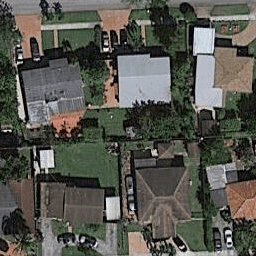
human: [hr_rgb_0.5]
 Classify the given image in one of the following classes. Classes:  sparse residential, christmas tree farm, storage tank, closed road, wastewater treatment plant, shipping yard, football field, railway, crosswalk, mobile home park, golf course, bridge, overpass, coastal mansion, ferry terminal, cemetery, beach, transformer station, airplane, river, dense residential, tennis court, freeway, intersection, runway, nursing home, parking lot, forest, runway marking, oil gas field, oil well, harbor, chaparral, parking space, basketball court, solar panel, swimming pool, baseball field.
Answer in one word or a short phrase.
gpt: dense residential